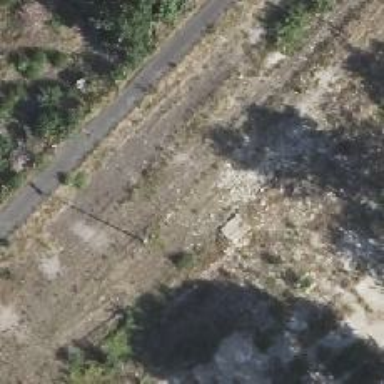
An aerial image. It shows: Single track of abandoned historic railway.